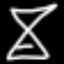
Label: hourglass